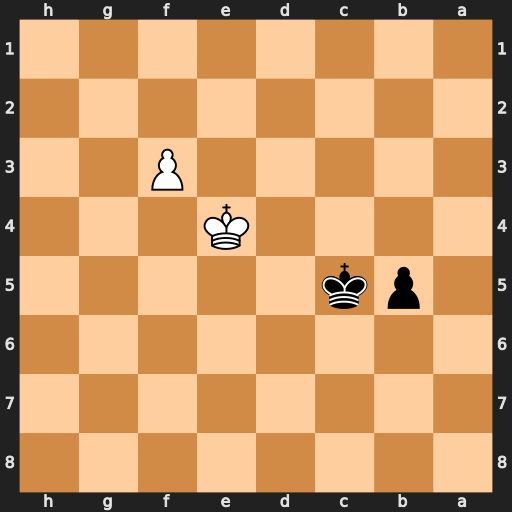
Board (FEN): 8/8/8/1pk5/4K3/5P2/8/8
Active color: b
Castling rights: -
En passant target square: -
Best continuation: Kc4 Ke3 Kc3 Ke2 b4